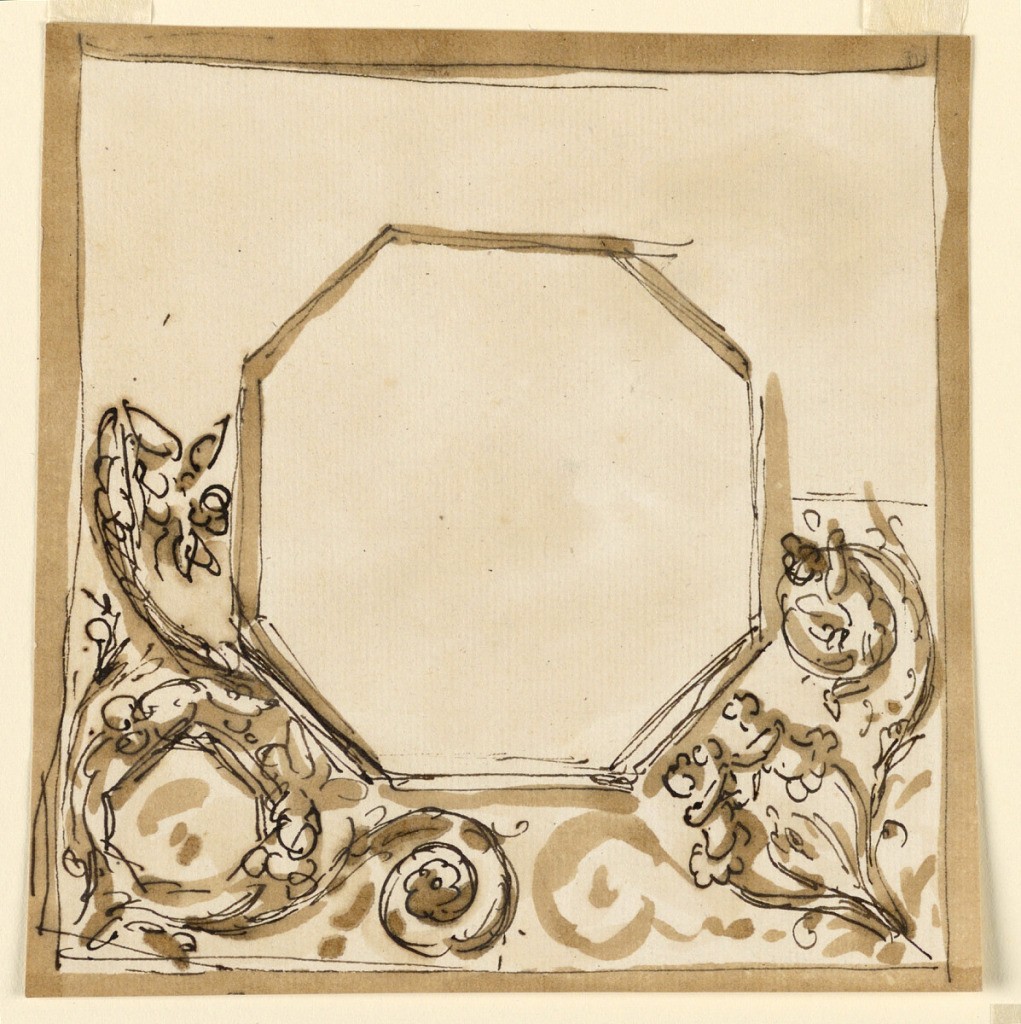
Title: Design for Ceiling Decoration
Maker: Giuseppe Barberi, Italian, 1746–1809
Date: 1746-1809
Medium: Pen and brown ink, brush and brown wash on off-white laid paper
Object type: Drawing
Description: A) Vertical rectangle. The suggestions are rather different from each other. In the centre of the retable is a niche. The lateral compartments are narrow, the left one suggests two statues in angular frames, one above the other, the right one suggests one figure. In the centre of the broken pediment is a square field, into which is written with chalk: Quadra. B) a rough sketch. The general disposition seems similar to that of the left side in A, but outside is one more compartment, with two more statues in angular niches, one above the other.